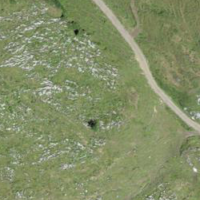
EUNIS habitat code: 23
Species observed at this site:
Pinguicula alpina